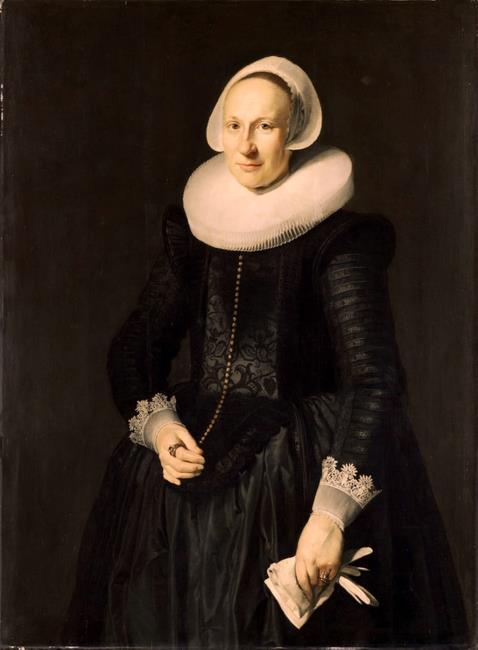
Title: Portrait of an unknown woman
Artist: Thomas de Keyser
Earliest date: 1630
Latest date: 1630
Genre: painting
Iconography: Gloves
Keywords: woman's portrait, knee-length portrait, head to the left, body facing left, standing (position), facing front, glove/gloves in hand, wing cap, ruff, lace cuff/cuffs